Question: Given this NLog config file:
'''
<extensions>
<add assembly="Seq.Client.NLog"/>
</extensions>
<variable name="ServiceName" value="LO.Leads.Processor"/>
<targets async="true">
<target name="seq" xsi:type="Seq" serverUrl="http://mywebsite">
<property name="ThreadId" value="${threadid}" as="number" />
<property name="MachineName" value="${machinename}" />
</target>
<target name="file" xsi:type="File"
layout="${longdate}|${logger}|${level}|${threadid}|${message}"
fileName="C:\LogFiles\Leads\Processor\Processor.log"
archiveFileName="C:\LogFiles\Leads\Processor\Processor.{##}.log"
archiveEvery="Day"
archiveNumbering="Rolling"
maxArchiveFiles="45"
concurrentWrites="true"/>
<target name="debugger" xsi:type="Debugger"
layout="${logger}:${message}"/>
<target name="console" xsi:type="Console"
layout="${logger}:${level}:${threadid}:${message}" />
</targets>
<rules>
<logger name="*" minlevel="Info" writeTo="seq" />
<logger name="*" minlevel="Error" writeTo="file" />
<logger name="*" minlevel="Debug" writeTo="debugger" />
<logger name="*" minlevel="Debug" writeTo="console" />
</rules>
'''
and this code block:
'''
public class Program
{
static Program()
{
LogManager.LogFactory = new NLogFactory();
}
public static void Main()
{
HostFactory.Run(x =>
{
x.Service<ProcessorAppHost>(s =>
{
s.ConstructUsing(name => new ProcessorAppHost());
s.WhenStarted(ah =>
{
ah.Init();
ah.Start("http://*:8088/");
"Message processor listening at http://localhost:8088 ".Print();
});
s.WhenStopped(ah => ah.Dispose());
});
x.RunAsLocalSystem();
x.SetDescription("Processes all messages for the Leads application.");
x.SetDisplayName("Leads Message Processor");
x.SetServiceName("LOLeadsProcessor");
});
}
}
//MQHandlers
mqServer.RegisterHandler<LeadInformation>(m =>
{
try
{
var db = container.Resolve<IFrontEndRepository>();
db.SaveMessage(m as Message);
}
catch (Exception exception)
{
_log.Error("This is the only text logged", exception);
}
return ServiceController.ExecuteMessage(m);
});
'''
and this exception

and here is the output from the 'file' logger
2014-11-11 10:06:53.9179|ProcessorAppHost|Error|24|This is the only text logged
Any idea about how to get the overloaded version of Error to work correctly?
Thank you,
Stephen
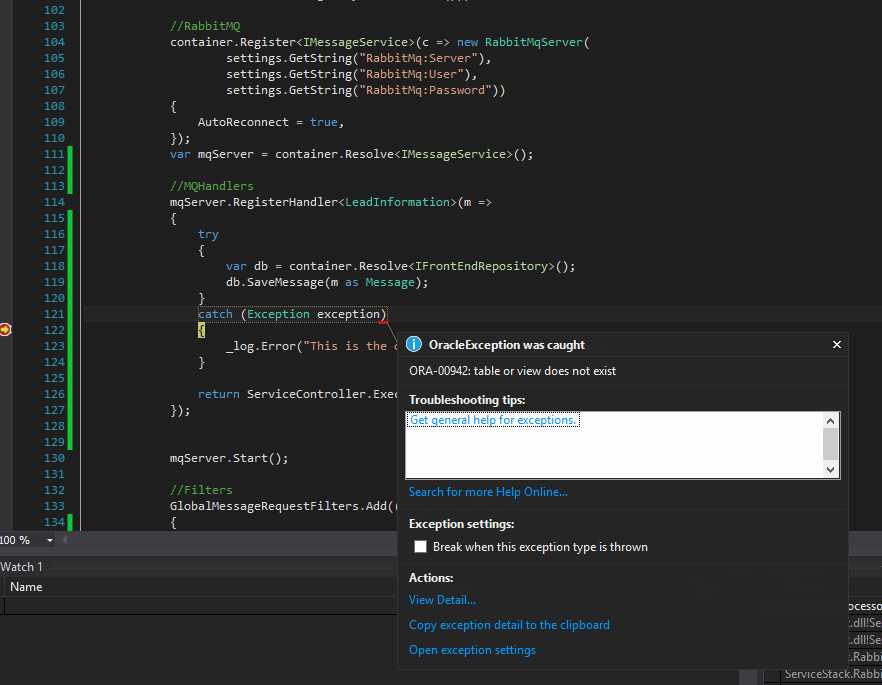
Answer: '${message}' contains the message of your exception, which is "This is the only text logged".
Take a look at the <URL>.
'''
layout="${longdate}|${logger}|${level}|${threadid}|${message}|${exception}"
'''